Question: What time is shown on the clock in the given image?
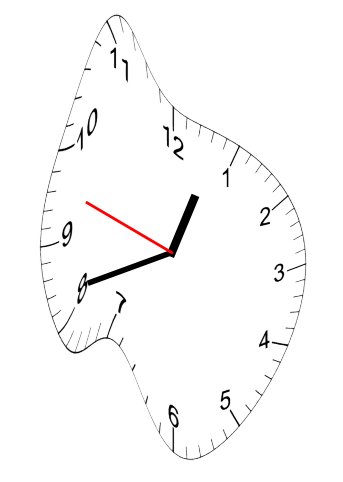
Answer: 12:41:48